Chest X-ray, PA view. Patient: 43 years old, sex M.
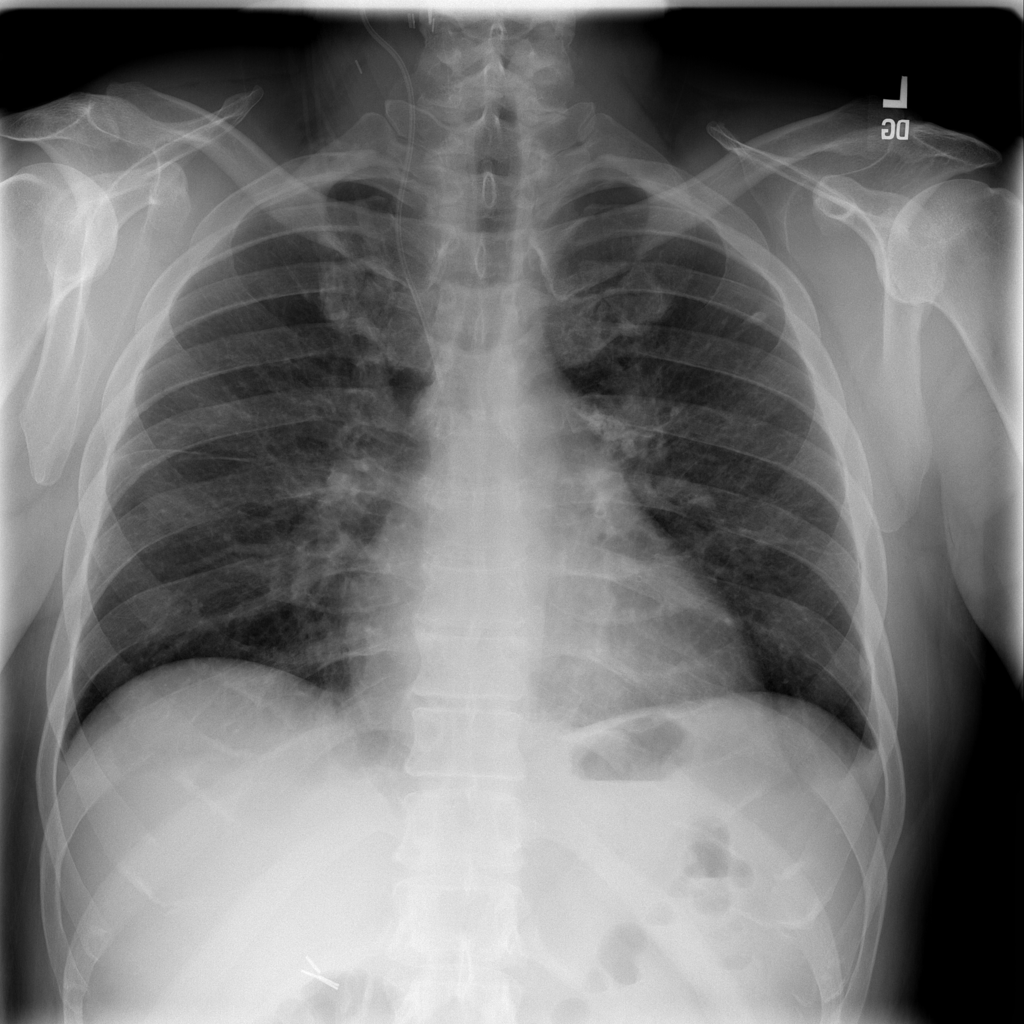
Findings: Edema, Infiltration